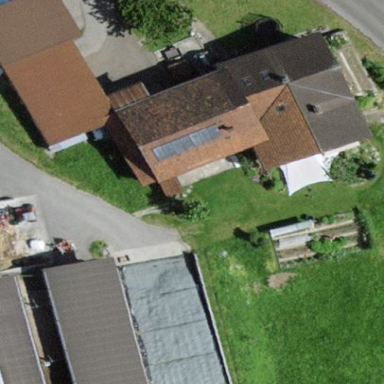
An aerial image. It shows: Farmyard area.